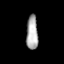
Tissue: prostate
Cell type: T cells
Senescence score: 0.2091
Nuclear area (px): 388
Mean DAPI intensity: 172.191